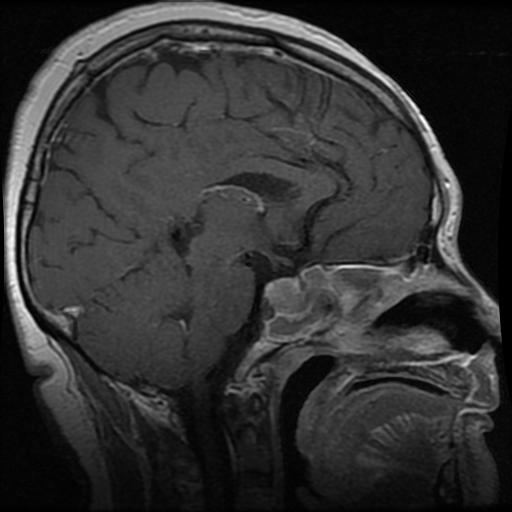
Label: pituitary